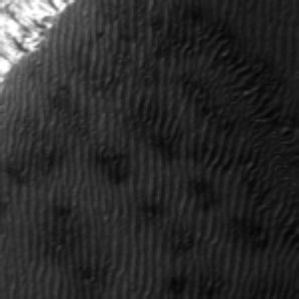
Label: frost